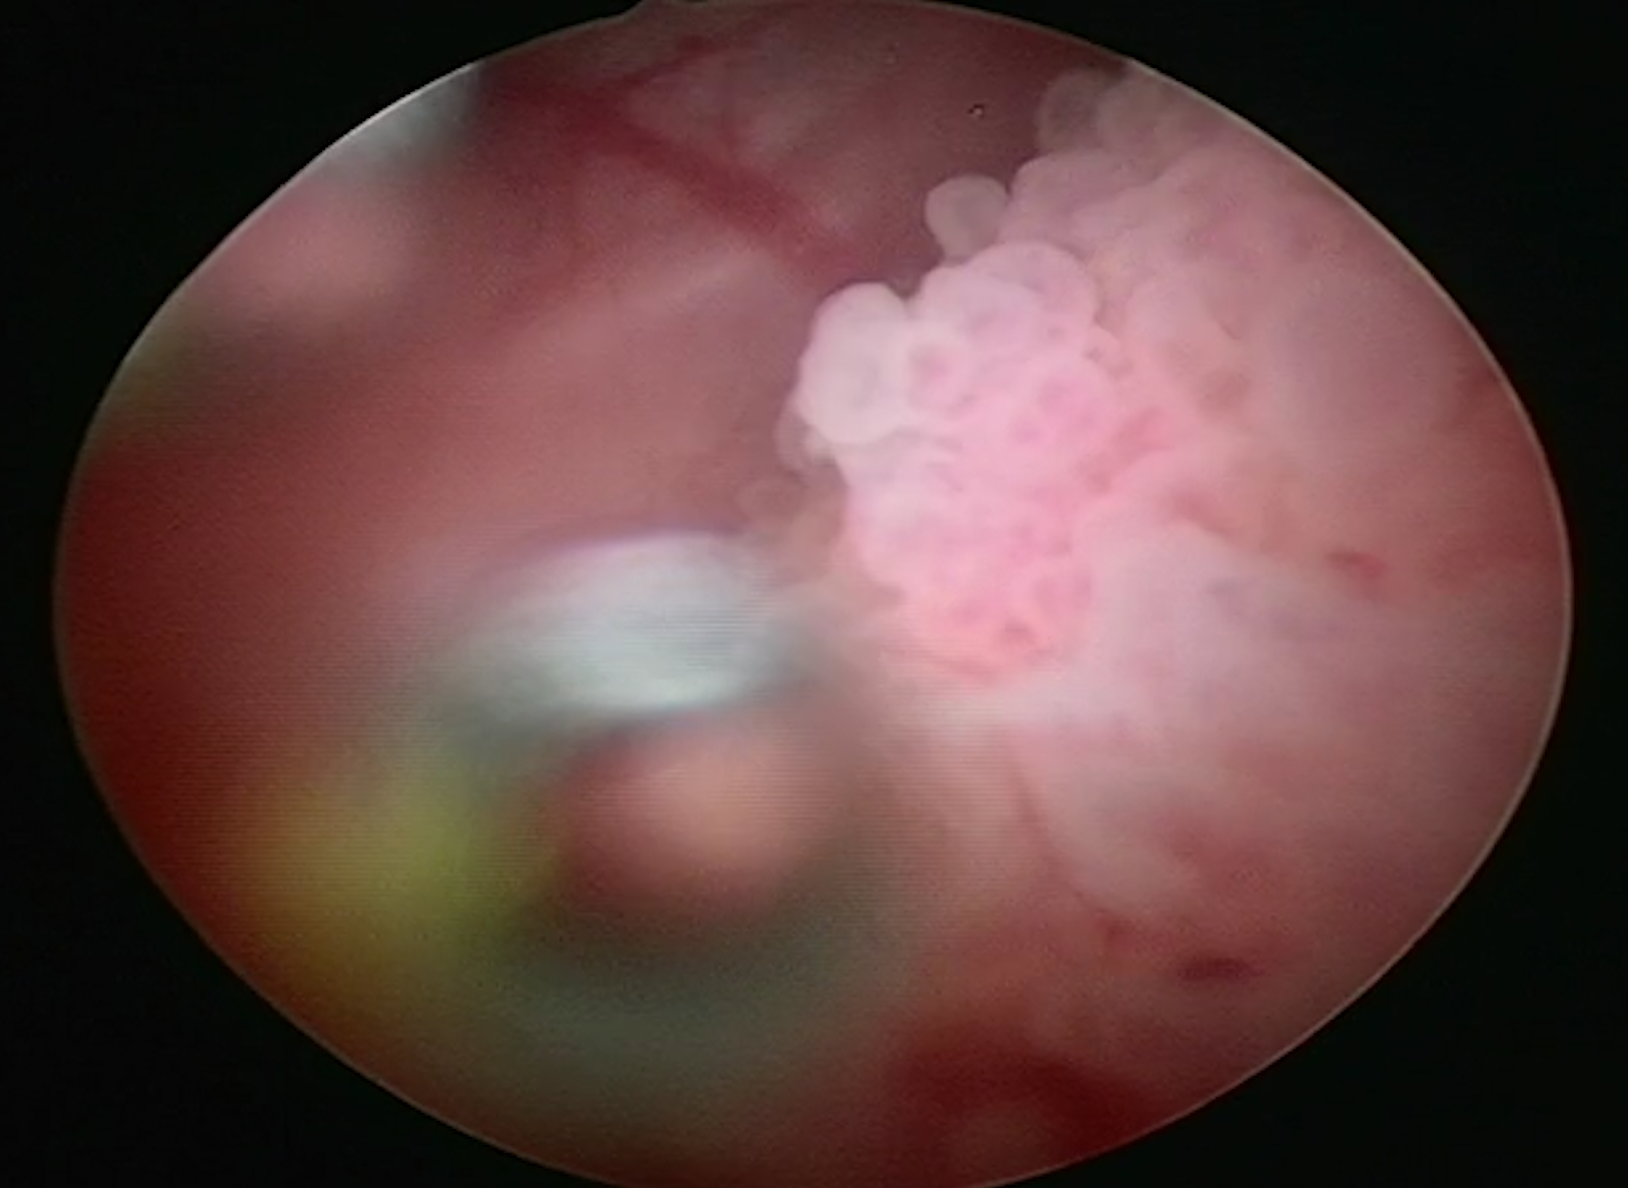
Modality: WLC
Class: Malignant
Subclass: LowGradePapillary
Secondary subclass: HighGradePapillary
Lesion: L4
Stage: Ta
Morphology: Papillary
Bladder cancer association: Yes